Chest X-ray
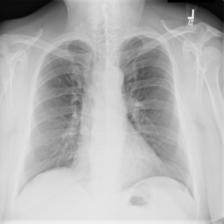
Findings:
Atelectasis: negative
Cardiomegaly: negative
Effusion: negative
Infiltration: negative
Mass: negative
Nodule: negative
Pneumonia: negative
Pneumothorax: negative
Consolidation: negative
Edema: negative
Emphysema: negative
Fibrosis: negative
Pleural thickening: negative
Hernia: negative